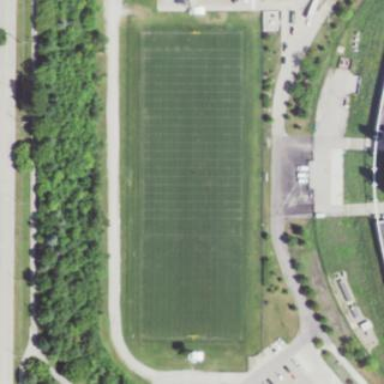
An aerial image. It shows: Grass pitch designated for American football in leisure land area.